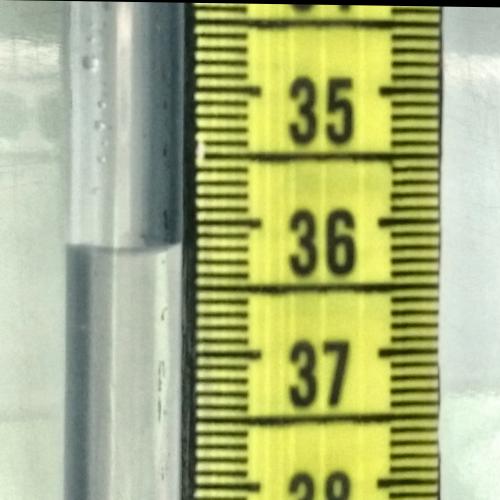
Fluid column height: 36.2 cm